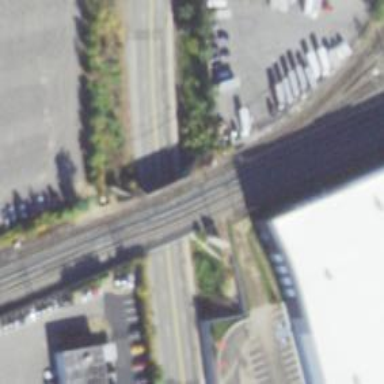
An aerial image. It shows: Bridge with electrified railway tracks.